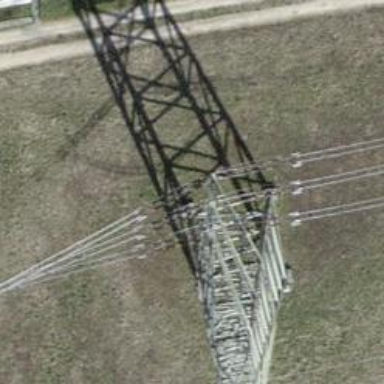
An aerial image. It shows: Three power lines with cables.